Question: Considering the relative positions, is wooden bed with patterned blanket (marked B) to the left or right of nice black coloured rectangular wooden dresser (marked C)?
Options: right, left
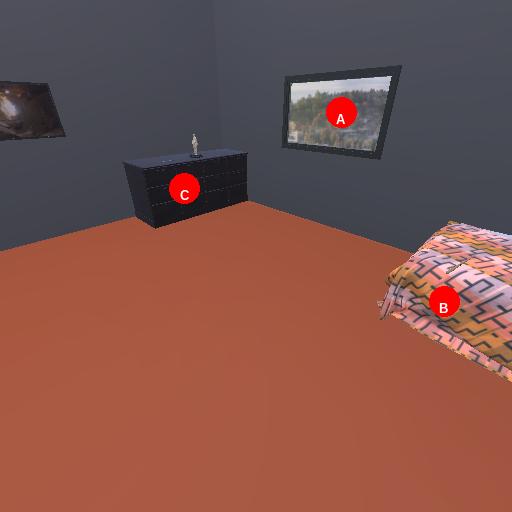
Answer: right